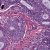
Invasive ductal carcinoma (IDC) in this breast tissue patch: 1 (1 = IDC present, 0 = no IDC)